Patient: sex F, age 37
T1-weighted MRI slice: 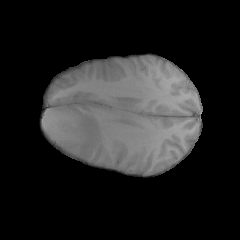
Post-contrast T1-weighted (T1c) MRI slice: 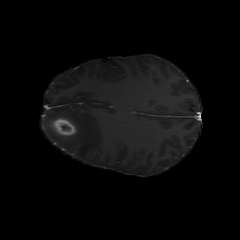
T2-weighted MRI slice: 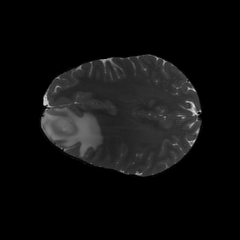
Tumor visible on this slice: yes
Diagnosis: Glioblastoma, IDH-wildtype
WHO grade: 4